Question: I'm coding a physical simulation on 2d array and I'm now thinking that I could benefit from having a graphical output. My system is an array of cells (up to 2048*2048 of them) taking binary values, until now I used a prompt or text file output of '+' and '-' but it's not efficient for 2048*2048 lattice and maybe outputting in an image would be quicker and neater. Still, I've never done that. Ideally a library allowing me to write blue and red pixels/cell while parsing my lattice would get the job done. Are there some pre-existing not too long tools for doing it in c++?
Edit: I think that I just found what I was looking for: <URL>
After no more than 10 lines of coding I got the following output:

All I was asking for! Thank you for the suggestions ;)
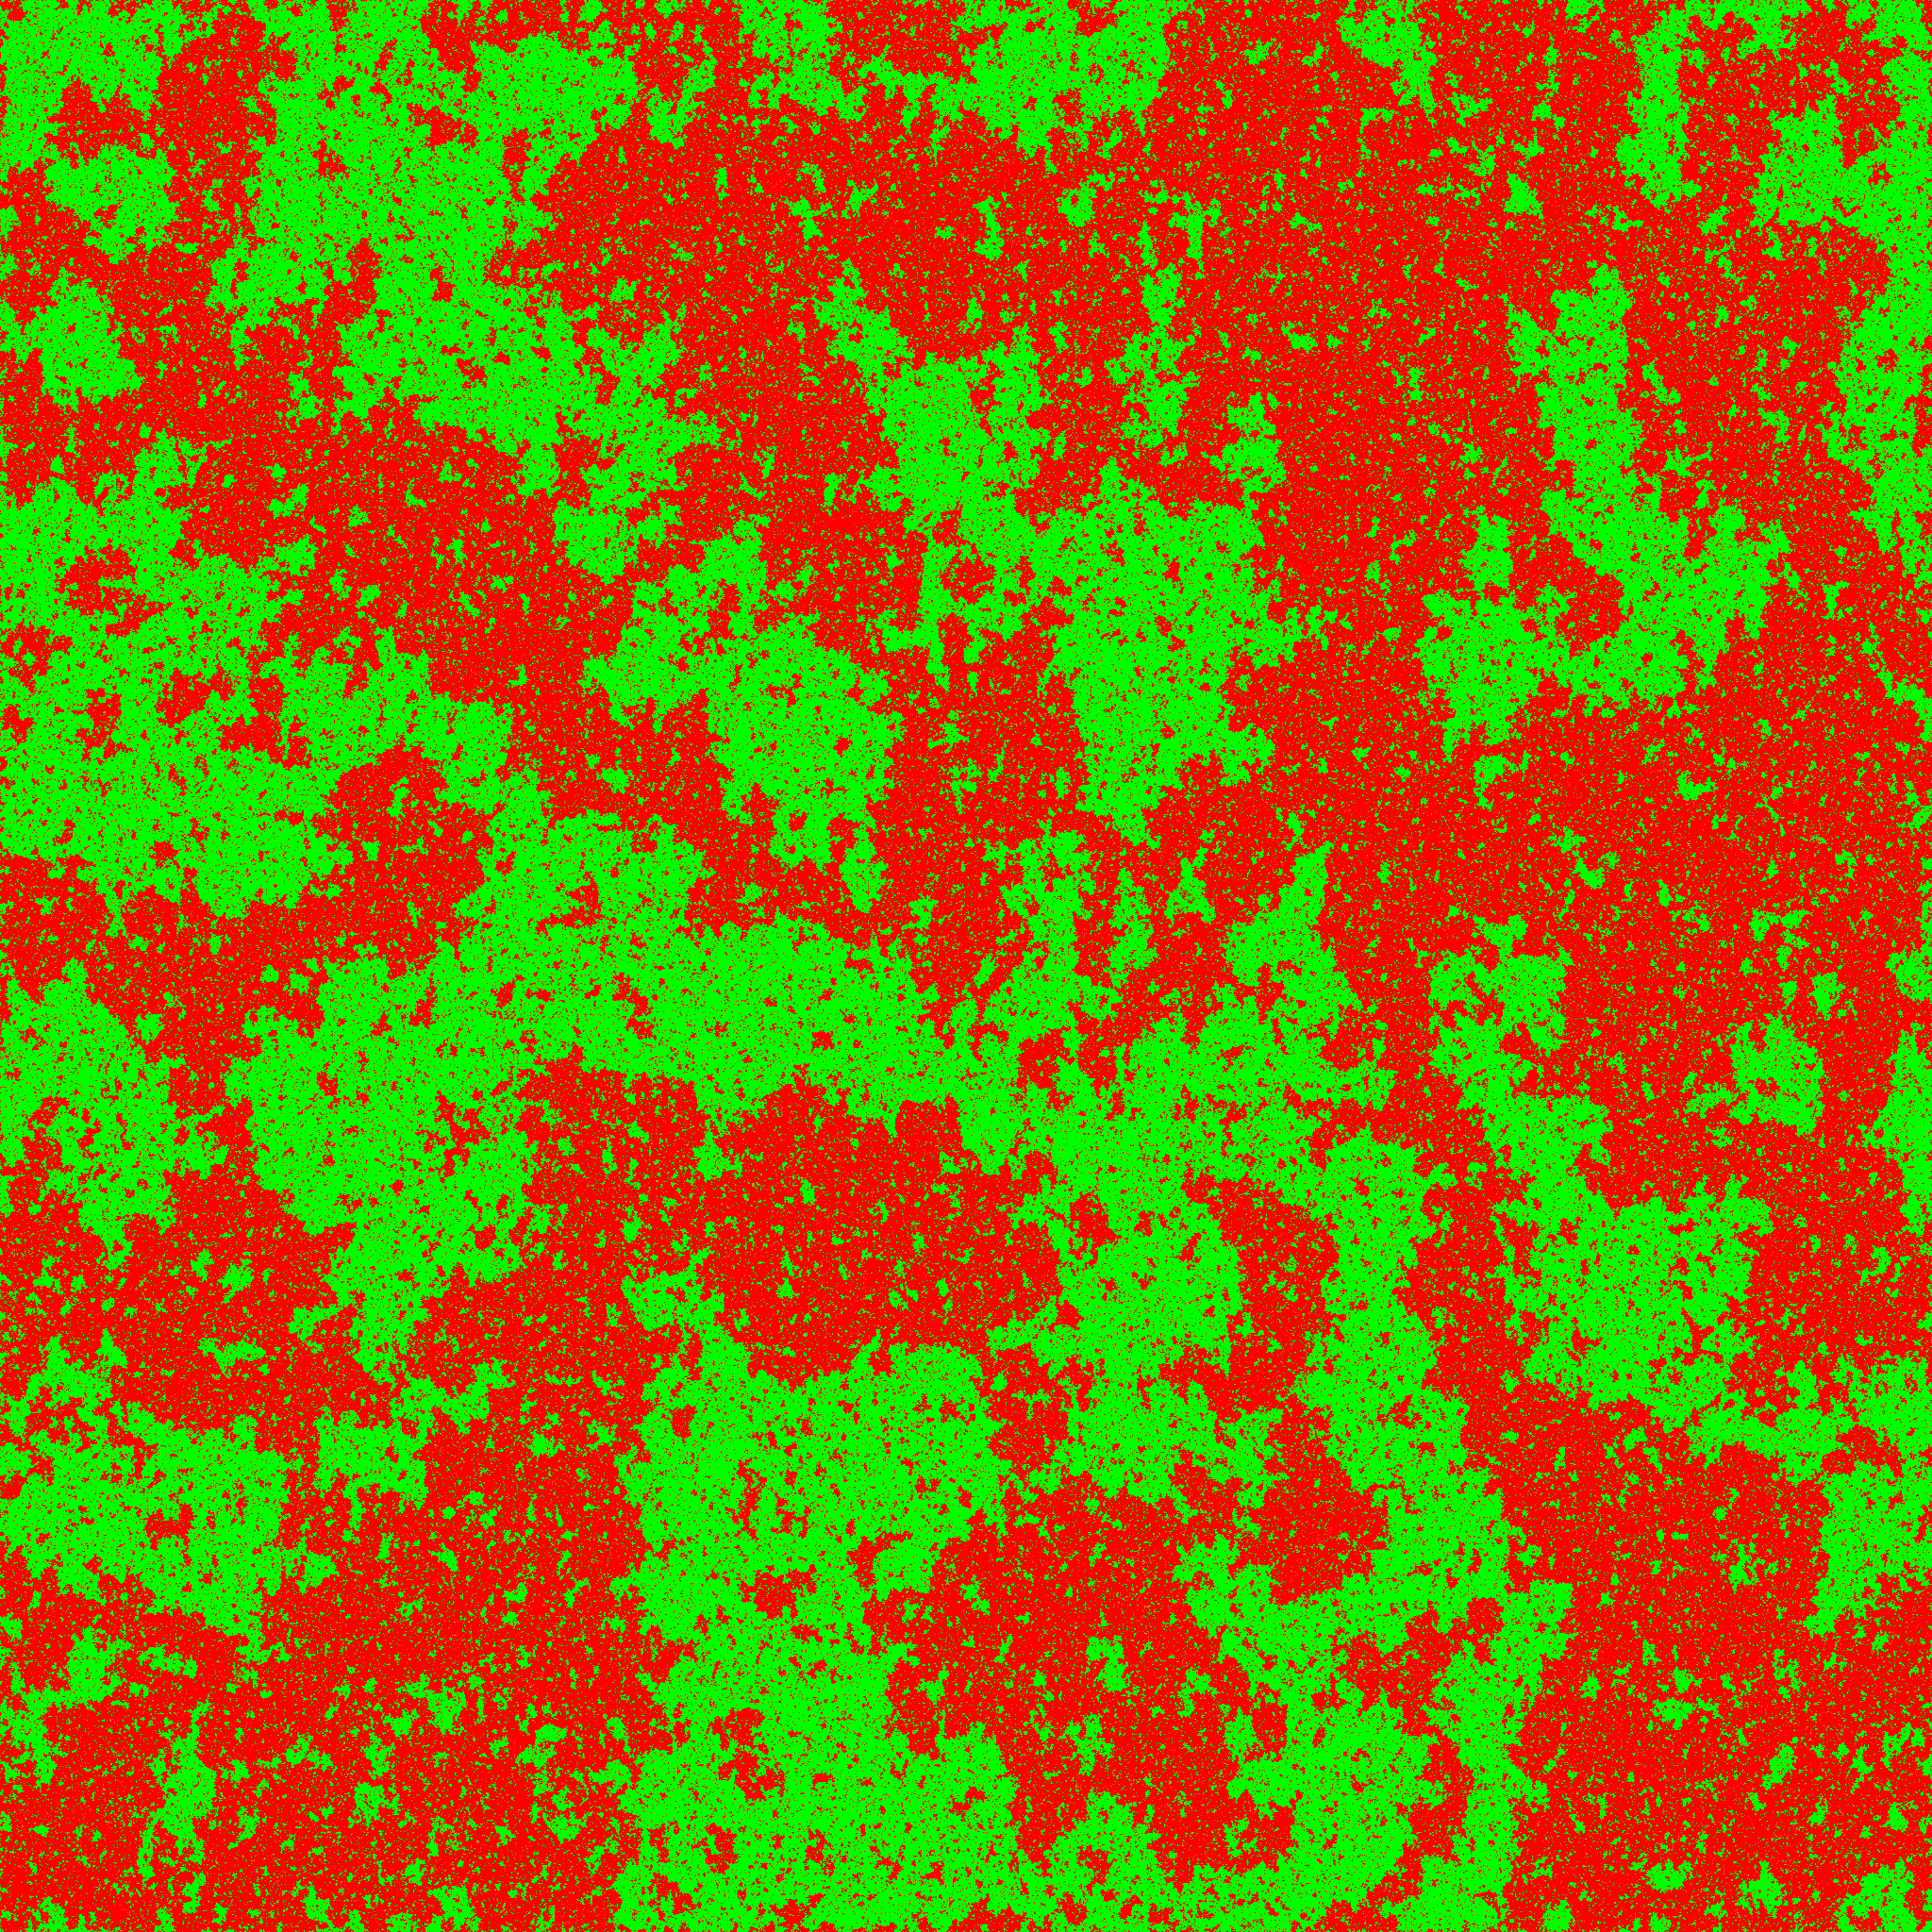
Answer: You can easily get away without using an external imaging library by outputting a very simple format such as PGM or PBM. Refer to the <URL> can open and display them. Even if you don't have an editor, something like ImageMagick can easily convert it to a PNG or any other more accessible format.
I've used this technique in the past to quickly visualize 2D data, as you're intending to.